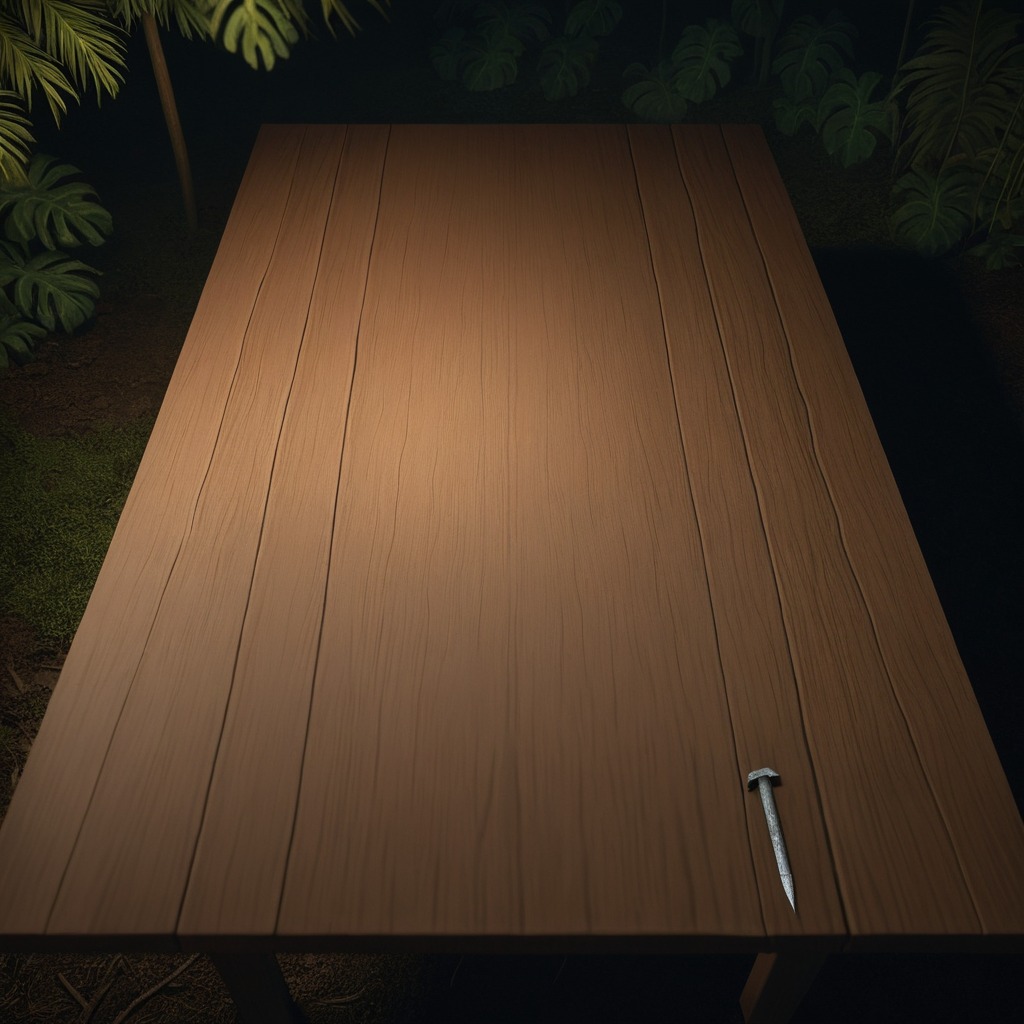
A nail is lying on a wooden table inside a jungle field workshop tent at night.